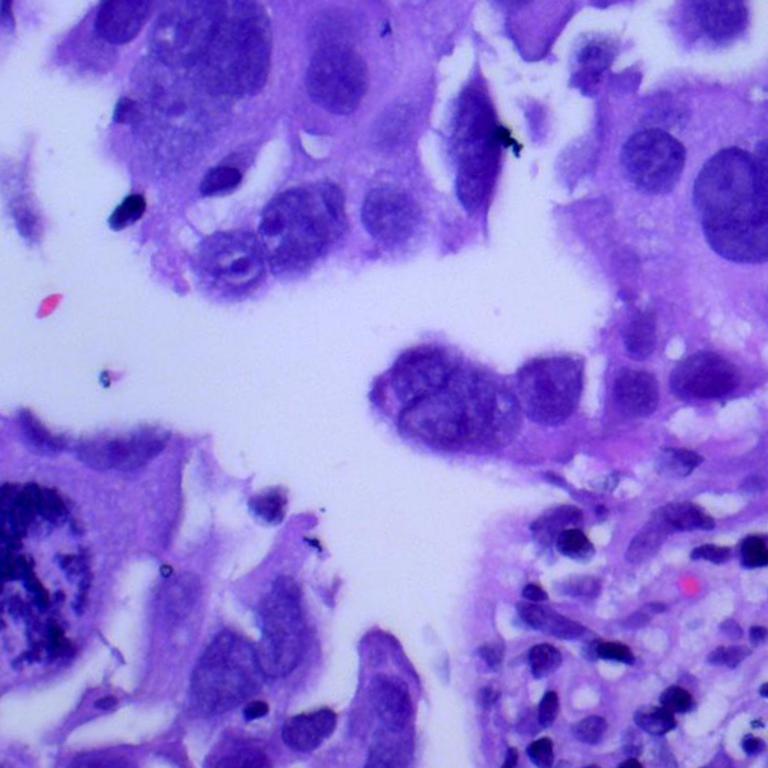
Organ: lung
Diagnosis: adenocarcinomas